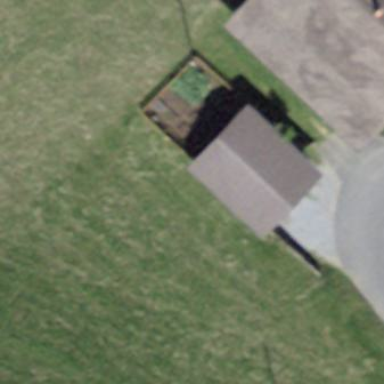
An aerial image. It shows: Garage building.